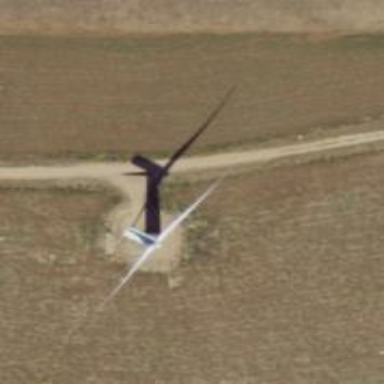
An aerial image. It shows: Wind generator in the form of horizontal axis wind turbine.